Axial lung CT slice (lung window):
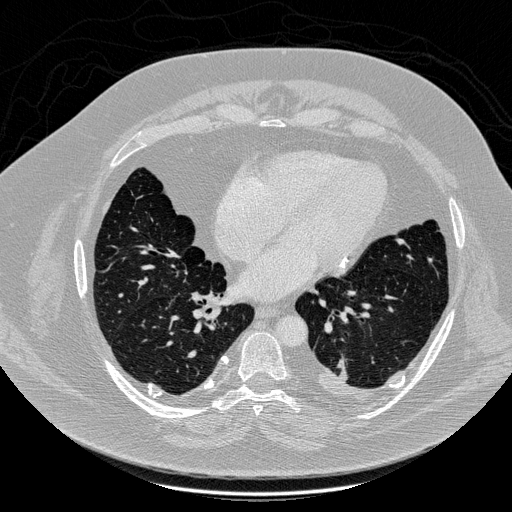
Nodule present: no